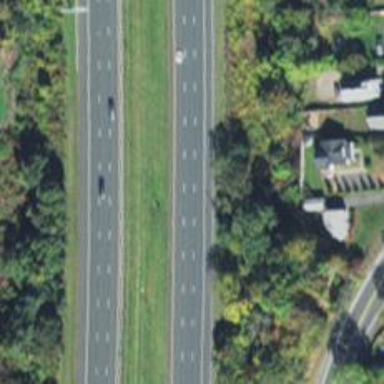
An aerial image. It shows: Asphalt motorway.